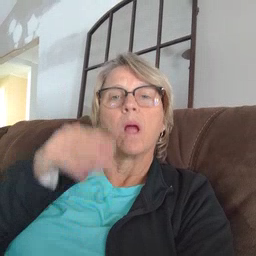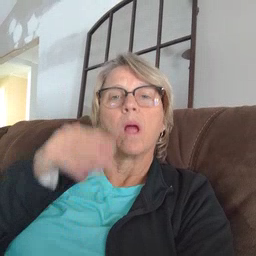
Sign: store